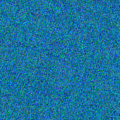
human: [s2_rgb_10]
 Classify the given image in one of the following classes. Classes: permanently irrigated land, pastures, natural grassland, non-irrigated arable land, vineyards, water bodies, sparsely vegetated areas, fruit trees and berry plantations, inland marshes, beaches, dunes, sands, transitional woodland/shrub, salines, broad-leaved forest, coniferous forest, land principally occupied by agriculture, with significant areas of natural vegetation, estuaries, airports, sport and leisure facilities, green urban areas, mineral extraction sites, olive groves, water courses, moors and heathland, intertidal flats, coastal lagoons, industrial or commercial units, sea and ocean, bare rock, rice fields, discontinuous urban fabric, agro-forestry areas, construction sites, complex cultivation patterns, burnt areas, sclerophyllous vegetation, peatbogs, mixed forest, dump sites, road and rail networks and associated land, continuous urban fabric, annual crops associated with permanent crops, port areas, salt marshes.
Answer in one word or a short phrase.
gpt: sea and ocean